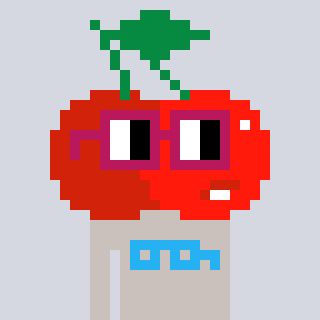
a pixel art character with square dark red glasses, a cherry-shaped head and a foggrey-colored body on a cool background